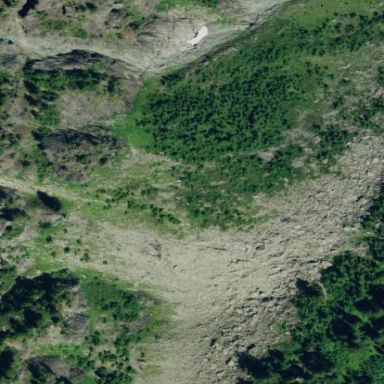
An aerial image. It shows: Natural scree.